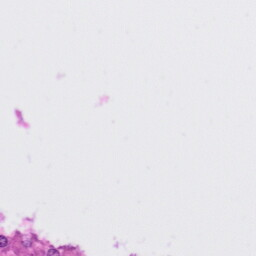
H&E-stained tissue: Liver